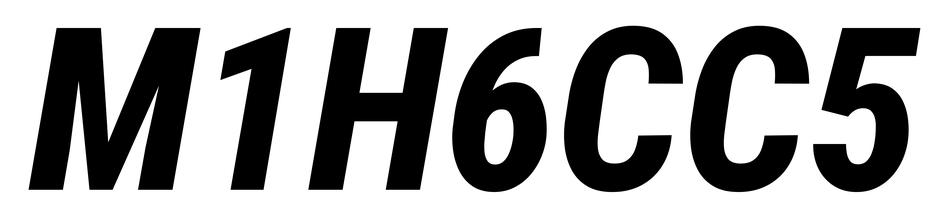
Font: Roboto-Italic_Condensed_ExtraBold_Italic